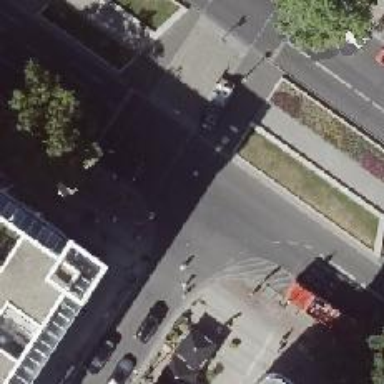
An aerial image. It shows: Crossing with traffic signals.